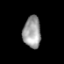
Tissue: prostate
Cell type: Myeloid cells
Senescence score: 0.8061
Nuclear area (px): 555
Mean DAPI intensity: 155.528